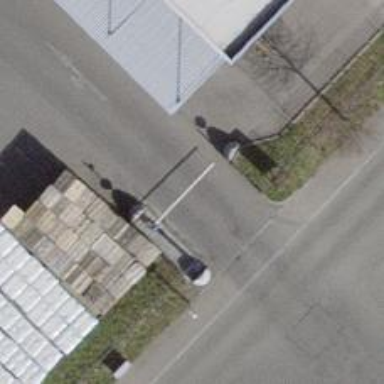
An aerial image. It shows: Lift gate barrier.